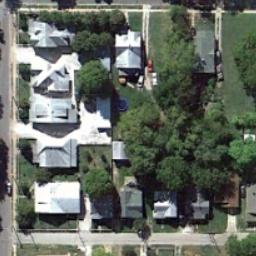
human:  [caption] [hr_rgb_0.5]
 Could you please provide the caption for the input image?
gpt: The medium residential area has some neatly arranged houses and trees and a forest is also in the medium residential area .

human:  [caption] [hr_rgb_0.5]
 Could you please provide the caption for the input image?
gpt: The medium residential is on the grass next to some trees and road .

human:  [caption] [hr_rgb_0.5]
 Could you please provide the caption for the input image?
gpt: Many trees and buildings are in medium residential area .

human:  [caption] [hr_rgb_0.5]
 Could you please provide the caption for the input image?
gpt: The houses in the mid-sized residential area are all white .

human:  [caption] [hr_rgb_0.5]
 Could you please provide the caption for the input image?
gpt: There are some green trees and white buildings on the medium residential area .